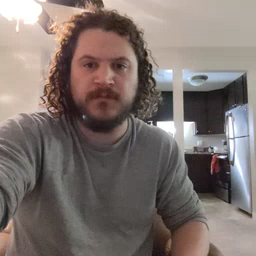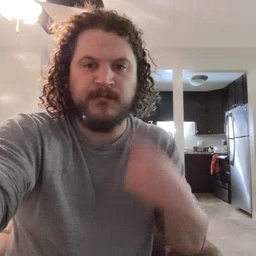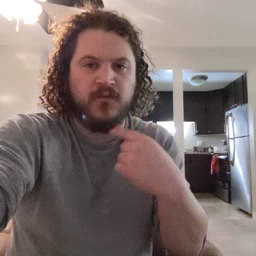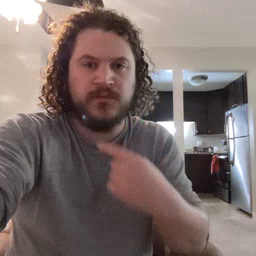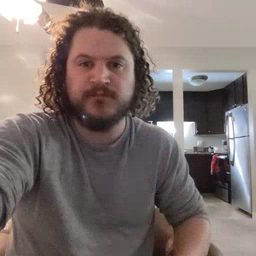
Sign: mouth